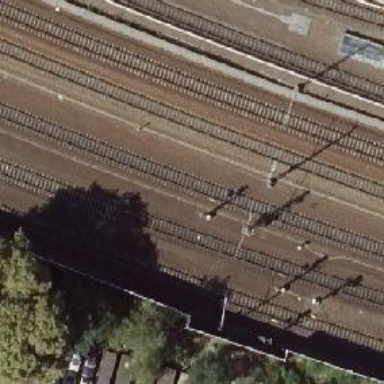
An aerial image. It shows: Bridge over electrified railway with contact line.